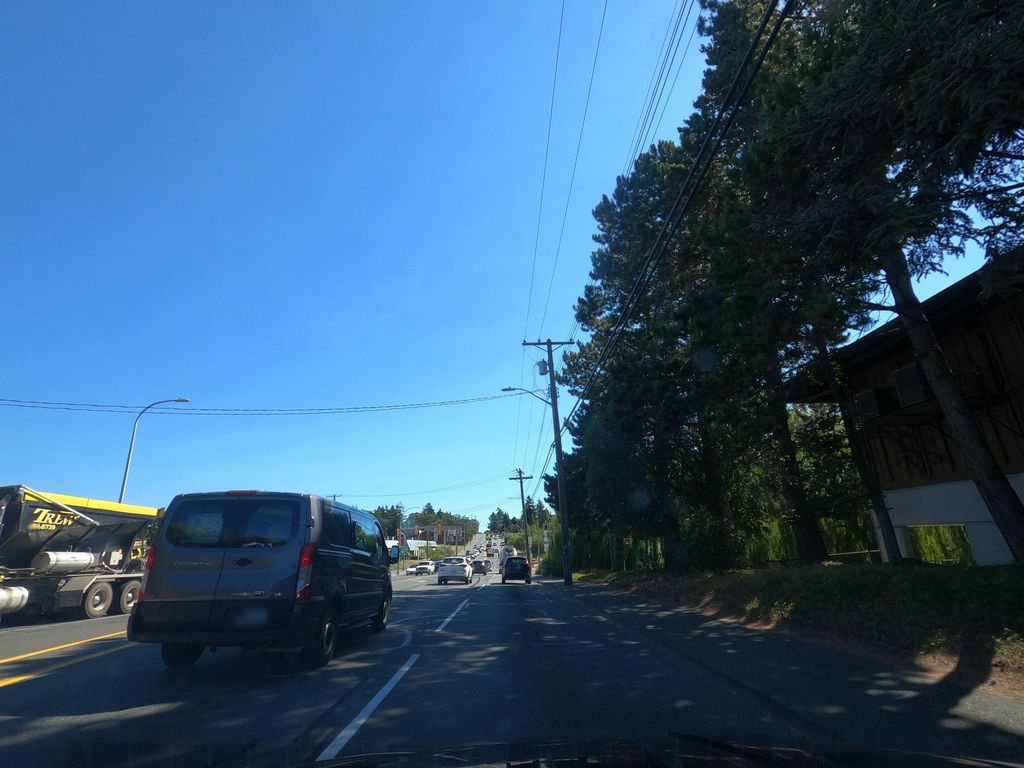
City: victoria